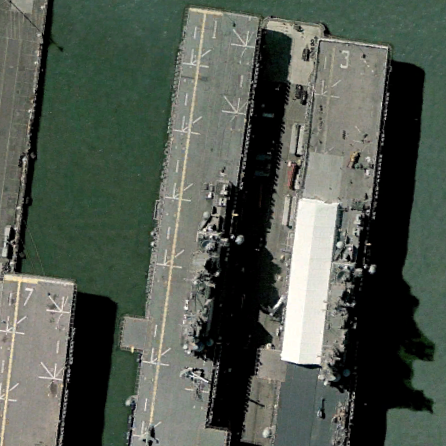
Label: assault